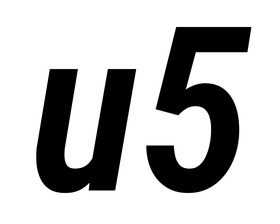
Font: Roboto-Italic_Condensed_SemiBold_Italic